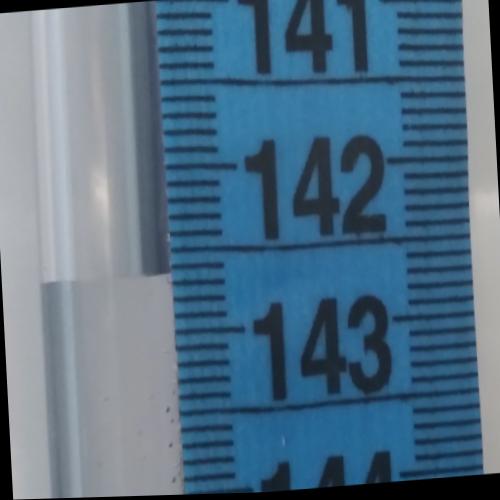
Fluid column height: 142.6 cm